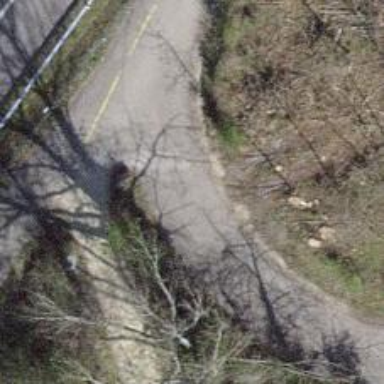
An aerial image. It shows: Unclassified road with asphalt surface.